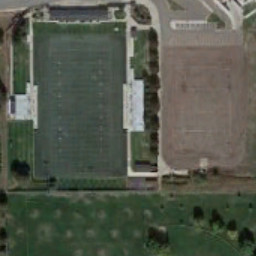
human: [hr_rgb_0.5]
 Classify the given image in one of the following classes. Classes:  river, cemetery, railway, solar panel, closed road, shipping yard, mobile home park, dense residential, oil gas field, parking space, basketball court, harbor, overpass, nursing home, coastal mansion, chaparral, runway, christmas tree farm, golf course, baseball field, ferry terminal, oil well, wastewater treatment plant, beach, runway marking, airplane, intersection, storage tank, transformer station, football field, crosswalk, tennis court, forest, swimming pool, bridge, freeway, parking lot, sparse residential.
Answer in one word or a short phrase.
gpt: football field